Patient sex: F
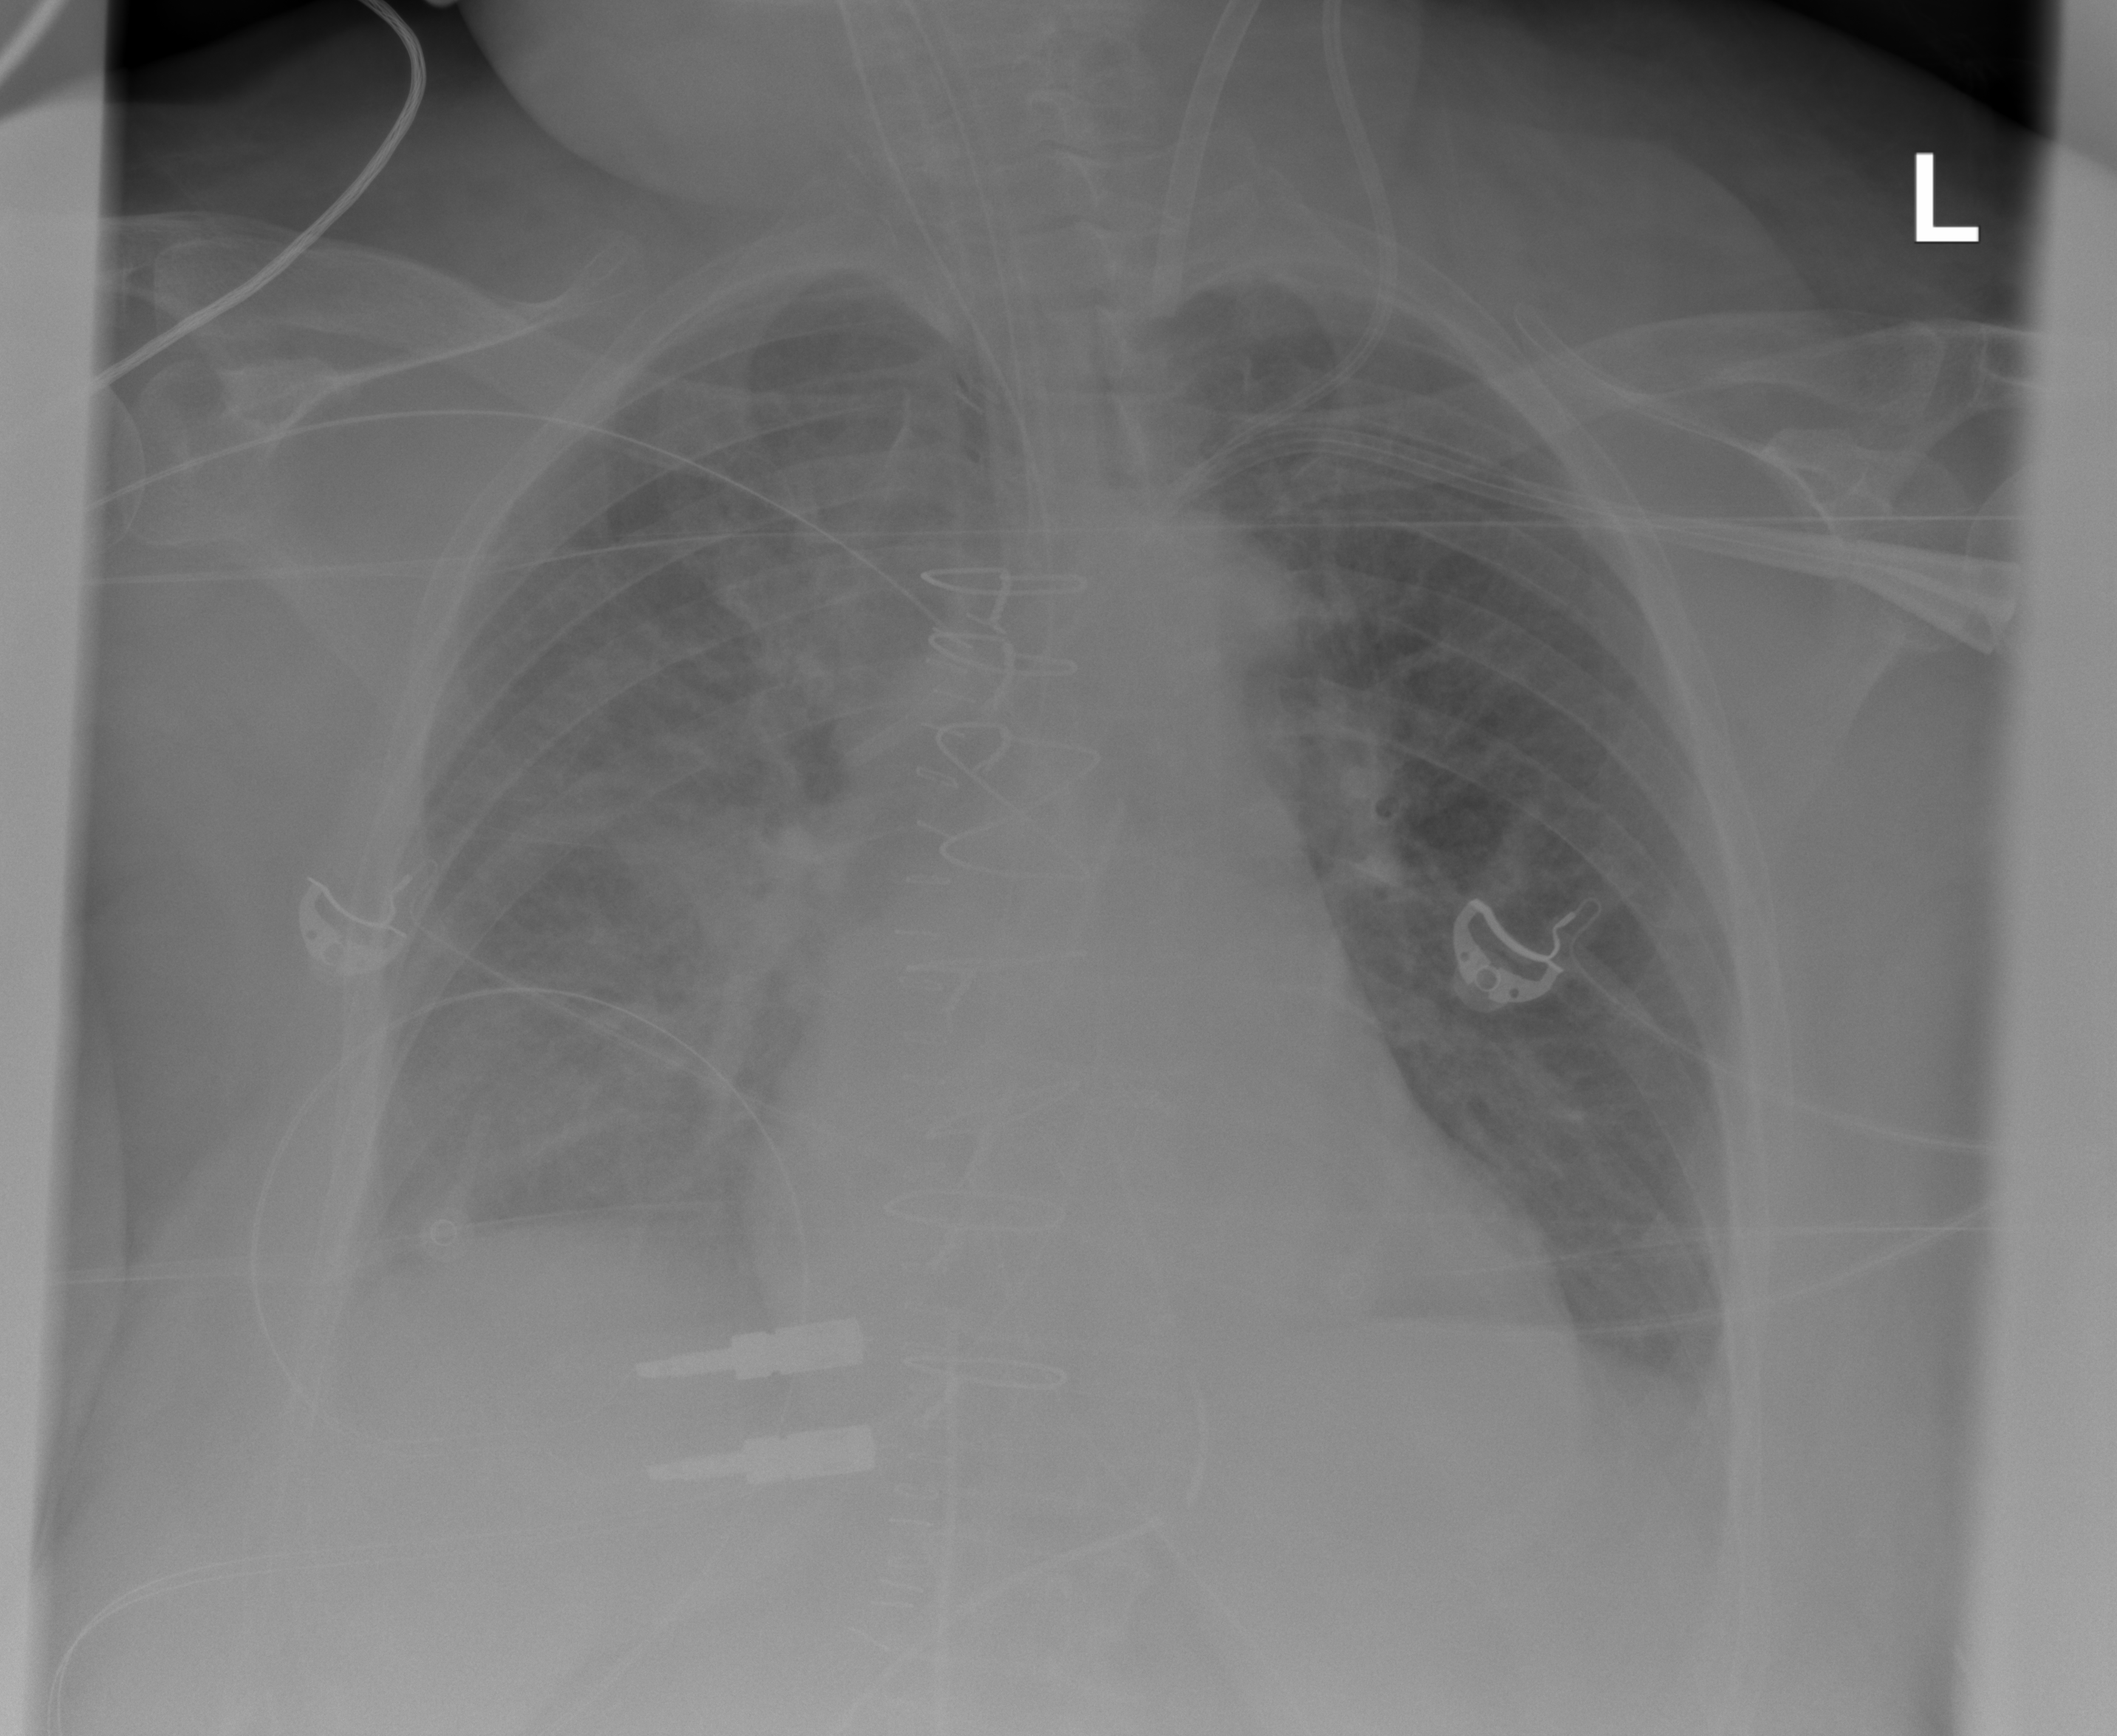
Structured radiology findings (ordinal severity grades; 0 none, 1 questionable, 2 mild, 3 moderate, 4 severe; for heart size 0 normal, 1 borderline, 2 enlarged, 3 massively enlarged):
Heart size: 2
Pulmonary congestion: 3
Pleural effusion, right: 0
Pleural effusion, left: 0
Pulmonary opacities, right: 0
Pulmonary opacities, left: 0
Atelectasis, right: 0
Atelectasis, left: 0